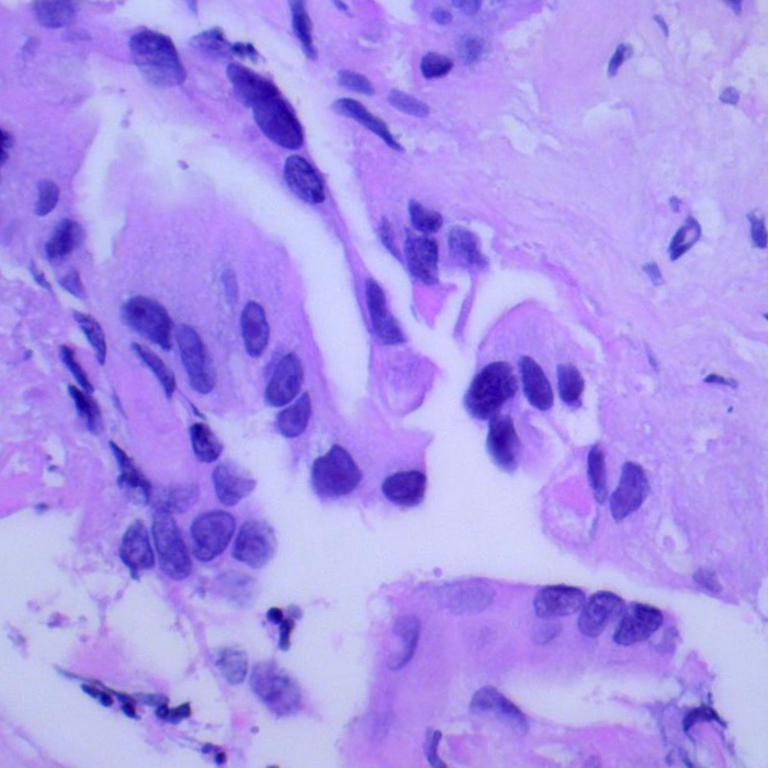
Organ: lung
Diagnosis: adenocarcinomas